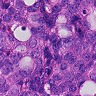
Metastatic tissue present: yes